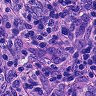
Metastatic tissue present: yes